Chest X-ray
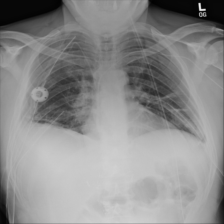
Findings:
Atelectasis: positive
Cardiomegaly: negative
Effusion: negative
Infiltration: negative
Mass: negative
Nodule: negative
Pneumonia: negative
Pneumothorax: negative
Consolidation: negative
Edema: negative
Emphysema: negative
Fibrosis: negative
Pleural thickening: negative
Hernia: negative